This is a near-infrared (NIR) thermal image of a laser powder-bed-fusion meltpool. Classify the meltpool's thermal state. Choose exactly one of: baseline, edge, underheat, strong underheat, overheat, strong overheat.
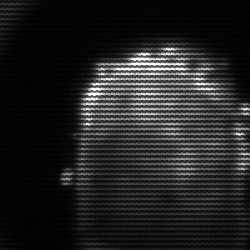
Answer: baseline